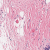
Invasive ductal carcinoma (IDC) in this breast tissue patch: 0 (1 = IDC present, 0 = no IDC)